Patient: sex M, age 81
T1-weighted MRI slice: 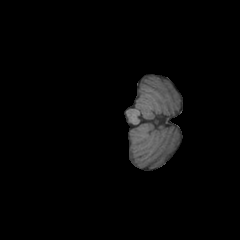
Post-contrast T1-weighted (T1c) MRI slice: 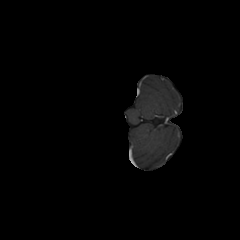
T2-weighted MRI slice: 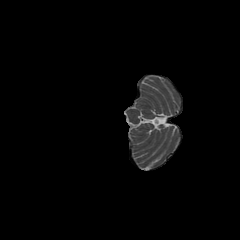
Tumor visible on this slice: no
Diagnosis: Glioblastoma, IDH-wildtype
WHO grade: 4